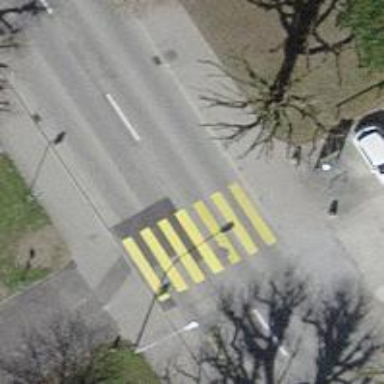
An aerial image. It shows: Zebra crossing on the road.